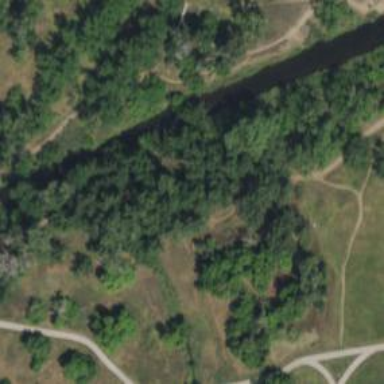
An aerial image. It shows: Path.